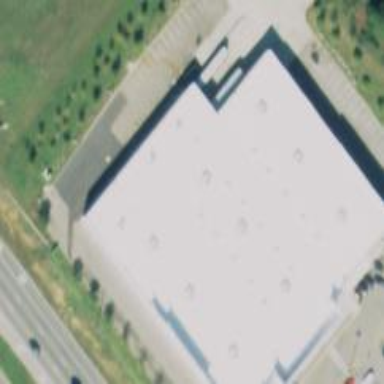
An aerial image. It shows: Building.